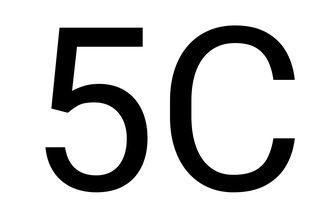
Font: Roboto_Regular